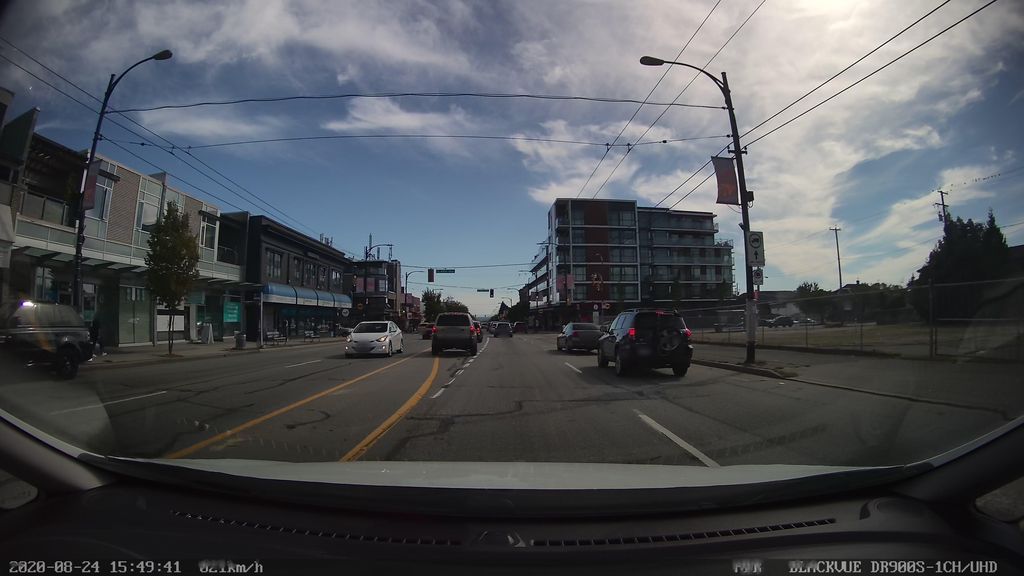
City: vancouver